Question:
I'm trying to generate a table, where columns are added or removed dynamically, depeindig on user input.
Problem is, that the empty columns are still visible (see the Picture)
My current approach is using xsl:if. (see the code snippet)
'''
<fo:table table-layout="fixed" width="100%" font-family="Helvetica" font-size="12pt">
<fo:table-body start-indent="5pt">
<fo:table-row>
<fo:table-cell>
<fo:block>
<xsl:if test="boolean(./targetAgreements/targetAgreement/area/@visible = 'true')">
Area
</xsl:if>
</fo:block>
</fo:table-cell>
<fo:table-cell>
<fo:block>
<xsl:if test="boolean(./targetAgreements/targetAgreement/brand/@visible = 'true')">
Brand
</xsl:if>
</fo:block>
</fo:table-cell>
<fo:table-cell>
<fo:block>
<xsl:if test="boolean(./targetAgreements/targetAgreement/currentTarget/@visible = 'true')">
Current Target
</xsl:if>
</fo:block>
</fo:table-cell>
<fo:table-cell>
...
'''
If I try to surround the table-cell with the xsl:if it tells me, that table-row requires at least one table-cell as a child element.
How can I remove the empty columns completely?
Thanks!!
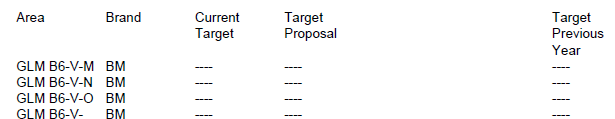
Answer: I did some kind of workaround...
The first table-cell is always there (without the xsl:if). The following cells are surrounded with the xsl:if.
See an example:
'''
<fo:table table-layout="fixed" width="100%" font-family="Helvetica" font-size="12pt">
<fo:table-header >
<fo:table-row font-weight="bold" background-color="rgb(133,133,133)">
<fo:table-cell>
<fo:block>
<xsl:value-of select="./headlines/headline[1]" />
</fo:block>
</fo:table-cell>
<xsl:if test="boolean(./targetAgreements/targetAgreement/brand/@visible = 'true')">
<fo:table-cell>
<fo:block>
<xsl:value-of select="./headlines/headline[2]" />
</fo:block>
</fo:table-cell>
</xsl:if>
<xsl:if test="boolean(./targetAgreements/targetAgreement/currentTarget/@visible = 'true')">
<fo:table-cell>
<fo:block>
<xsl:value-of select="./headlines/headline[3]" />
</fo:block>
</fo:table-cell>
</xsl:if>
...
'''